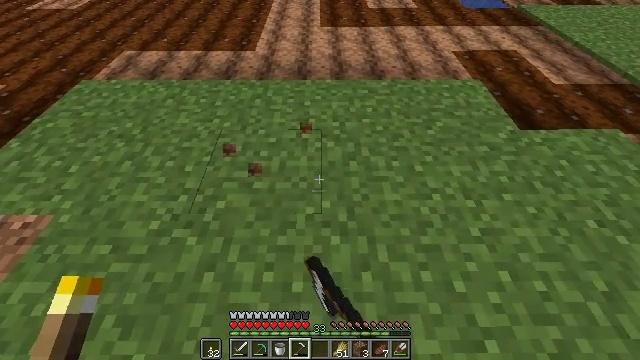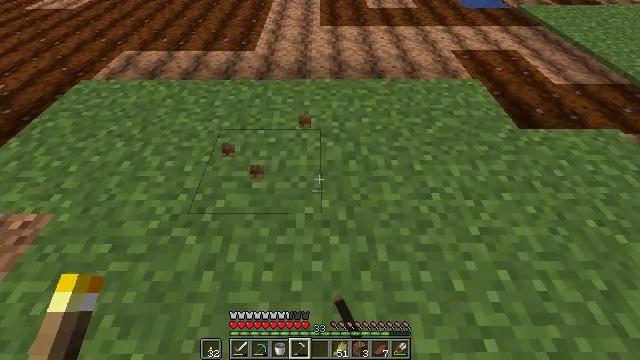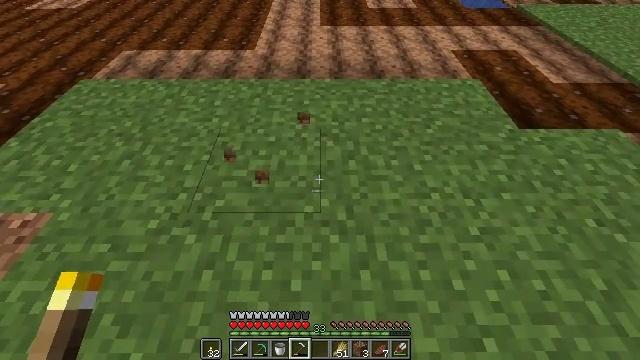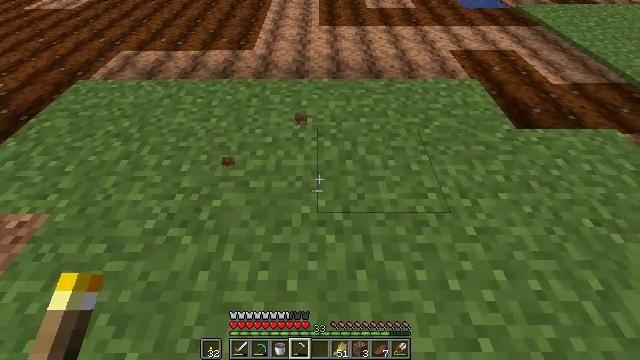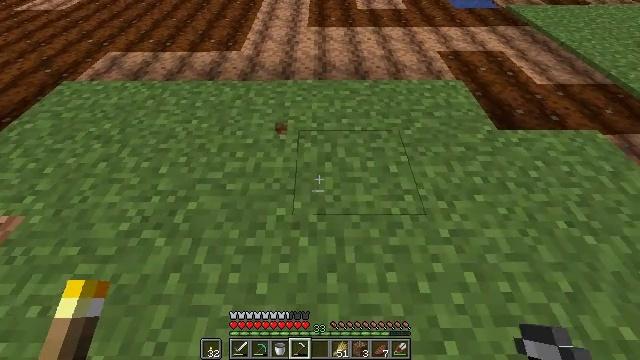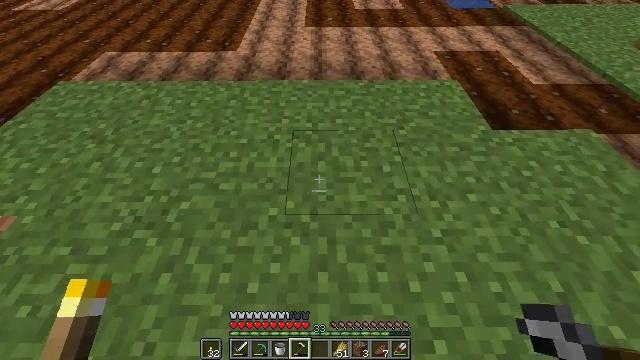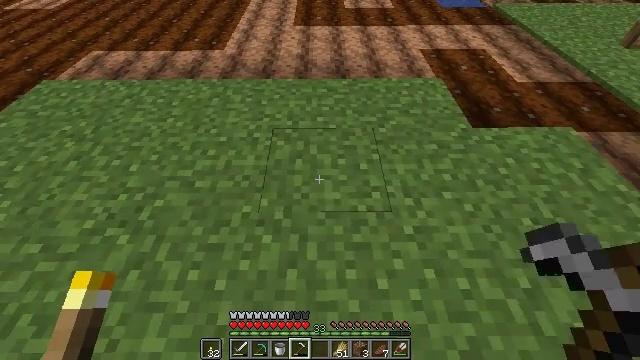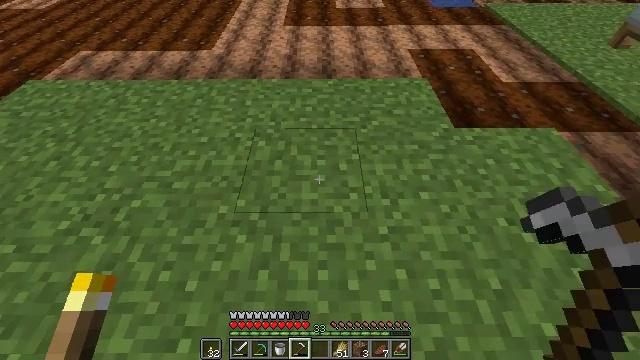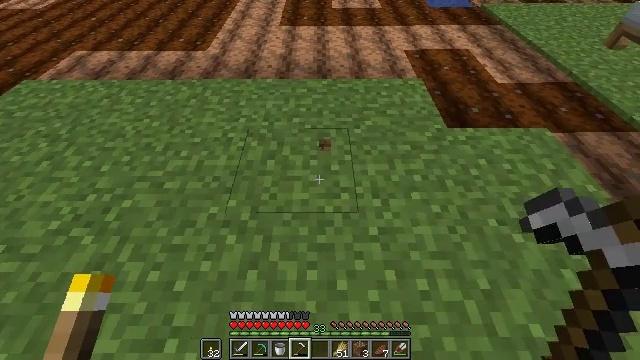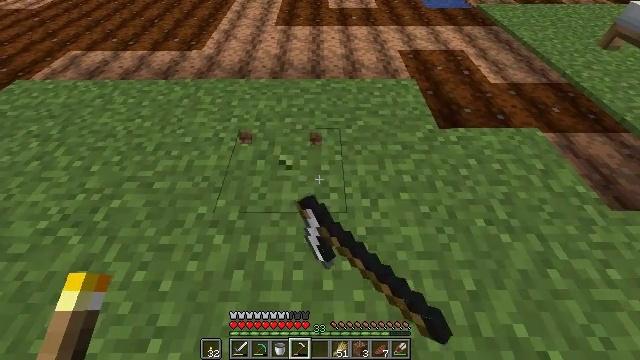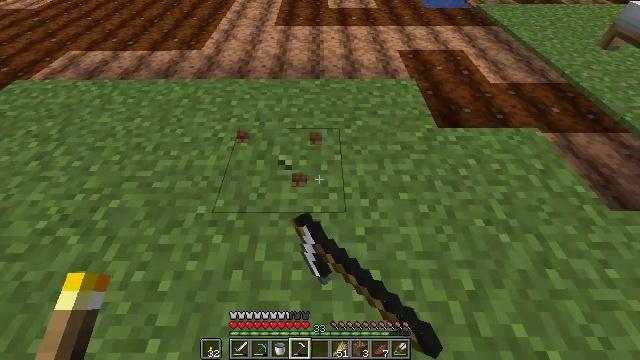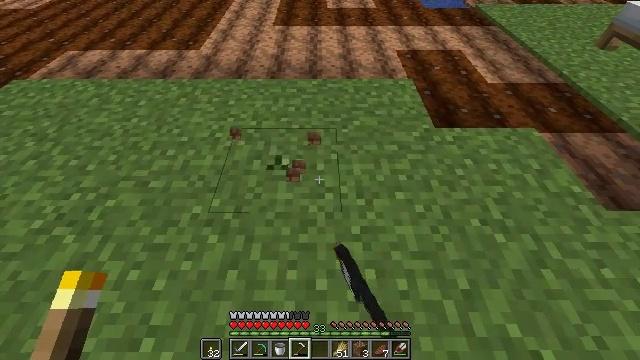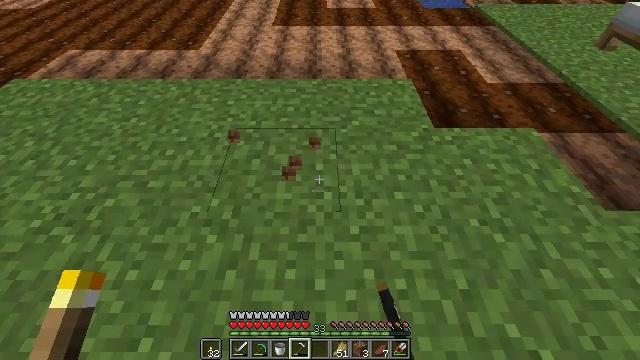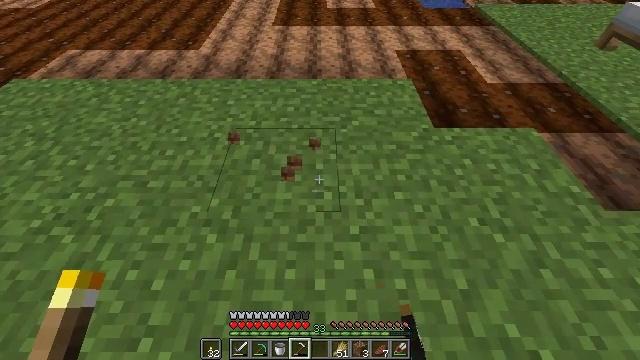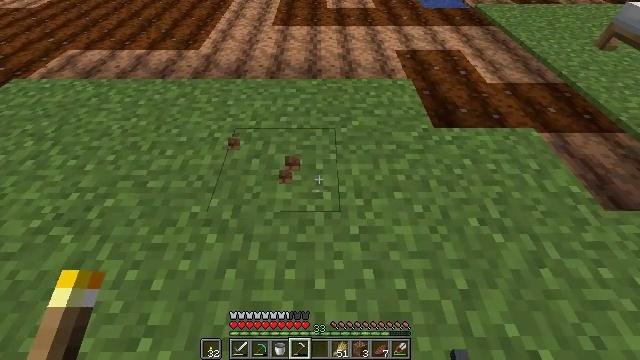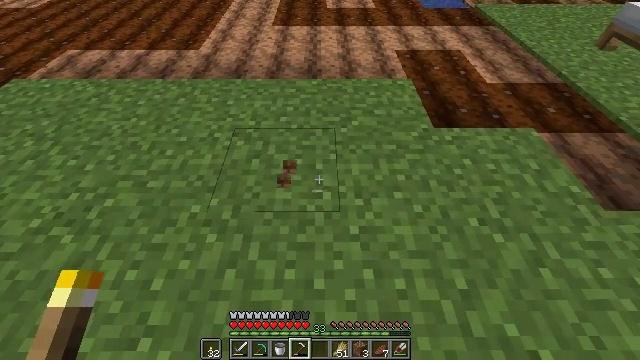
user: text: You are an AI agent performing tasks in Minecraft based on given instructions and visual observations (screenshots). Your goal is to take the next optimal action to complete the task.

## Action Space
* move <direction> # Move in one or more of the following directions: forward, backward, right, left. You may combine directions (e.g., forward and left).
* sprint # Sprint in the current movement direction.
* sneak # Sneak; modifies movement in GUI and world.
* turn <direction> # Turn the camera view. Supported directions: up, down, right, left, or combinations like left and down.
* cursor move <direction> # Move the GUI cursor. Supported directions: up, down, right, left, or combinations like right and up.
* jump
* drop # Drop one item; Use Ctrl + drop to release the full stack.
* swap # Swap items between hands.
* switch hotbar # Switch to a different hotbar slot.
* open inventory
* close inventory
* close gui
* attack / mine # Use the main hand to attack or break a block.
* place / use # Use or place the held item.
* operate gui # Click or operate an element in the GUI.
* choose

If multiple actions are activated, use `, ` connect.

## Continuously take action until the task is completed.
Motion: motion action
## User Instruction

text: Break the grass block.
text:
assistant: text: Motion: no_op
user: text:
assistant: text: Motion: no_op
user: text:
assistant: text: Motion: move right
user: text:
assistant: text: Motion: move right
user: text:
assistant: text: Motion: move right
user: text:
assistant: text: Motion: move right
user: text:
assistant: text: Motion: no_op
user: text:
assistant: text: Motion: attack / mine
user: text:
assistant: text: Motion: attack / mine
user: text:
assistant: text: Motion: attack / mine
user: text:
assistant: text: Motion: attack / mine
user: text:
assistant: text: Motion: no_op
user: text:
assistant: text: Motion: no_op
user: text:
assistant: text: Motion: no_op
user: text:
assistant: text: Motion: no_op
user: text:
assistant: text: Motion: no_op
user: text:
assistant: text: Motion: no_op
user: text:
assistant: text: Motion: no_op
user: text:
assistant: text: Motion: no_op
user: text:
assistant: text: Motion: no_op
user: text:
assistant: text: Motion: no_op
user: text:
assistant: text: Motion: no_op
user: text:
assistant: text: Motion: no_op
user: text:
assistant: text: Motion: no_op
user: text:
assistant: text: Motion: no_op
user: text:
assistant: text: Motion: no_op
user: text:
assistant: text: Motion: no_op
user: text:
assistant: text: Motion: no_op
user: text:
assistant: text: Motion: turn right and up
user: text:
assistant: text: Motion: turn right and up